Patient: sex M, age 60
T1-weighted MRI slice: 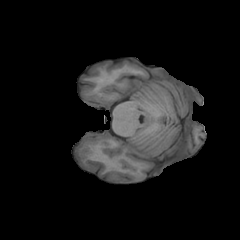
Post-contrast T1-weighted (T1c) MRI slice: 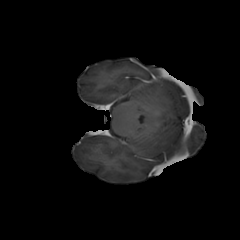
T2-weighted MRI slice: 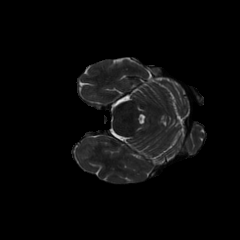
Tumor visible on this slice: no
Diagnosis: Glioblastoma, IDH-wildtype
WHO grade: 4